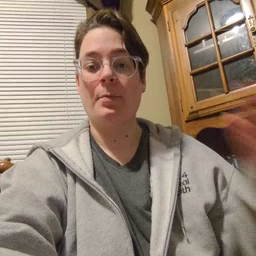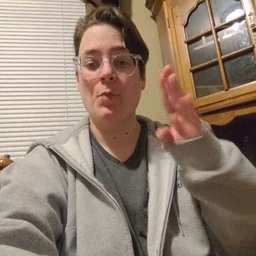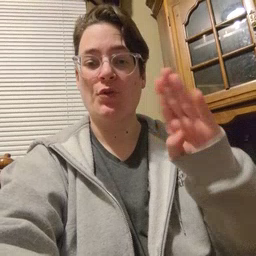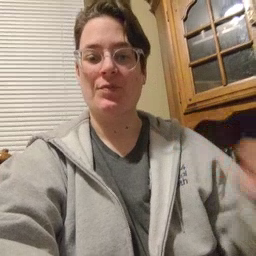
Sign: blue